九年级 · 组合几何学
如图, $\triangle A B C$ 中, 点 $D$ 是 $B C$ 延长线上一点, 且 $\angle C A D=90^{\circ}-\frac{1}{2} \angle B A C$, 过点 $C$ 作 $C E / / A D$ 交 $A B$ 于点 $E$,且 $\angle A C E=3 \angle B C E, A C=3, B E=2$, 则 $C D$ 的长为 $(\quad)$

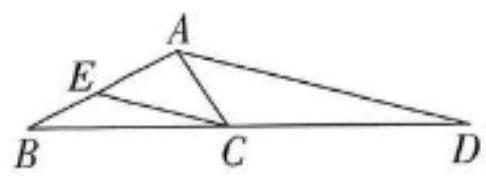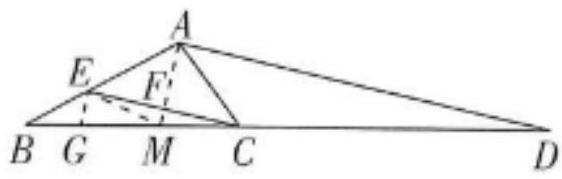
A. 8
B. 7
C. 6
D. 5

答案: A
解析:  $\because \angle C A D=90^{\circ}-\frac{1}{2} \angle B A C, \quad \therefore 2 \angle C A D=180^{\circ}-\angle B A C . \because \angle A E C+\angle A C E=180^{\circ}-\angle B A C$,

$\therefore 2 \angle C A D=\angle A E C+\angle A C E . \because C E / / A D, \quad \therefore \angle C A D=\angle A C E, \angle B C E=\angle B D A, \quad \therefore \angle A E C=\angle A C E$,

$\therefore A E=A C=3, \therefore A B=2+3=5 . \because \angle A C E=3 \angle B C E, \therefore \angle A E C=3 \angle B C E=\angle B+\angle B C E, \therefore 2 \angle B C E=$

$\angle B$. 如图, 作 $A F \perp C E$, 垂足为 $F$, 延长 $A F$ 交 $B C$ 于点 $M$, 作 $E G / / A F$, 交 $B C$ 于点 $G$, 连接 $E M . \because A E=A C$, $\therefore$ 易得 $A F$ 是 $C E$ 的垂直平分线, $\therefore C M=E M, \therefore \angle M C E=\angle M E C, \therefore \angle B M E=2 \angle M C E=\angle B, \therefore B E=$ $M E=M C=2$.

$\because E G / / A F, \quad \therefore \angle G E C=90^{\circ}, \frac{B E}{B G}=\frac{A E}{G M}, \quad \therefore M G=M E=M C=2, \quad \therefore \frac{2}{B G}=\frac{3}{2}, \quad \therefore B G=\frac{4}{3}$,

$\therefore B C=\frac{4}{3}+2+2=\frac{16}{3} . \because C E / / A D, \therefore \frac{B E}{B C}=\frac{A E}{C D}, \therefore \frac{2}{\frac{16}{3}}=\frac{3}{C D}$, 解得 $C D=8$. 故选 $A$.